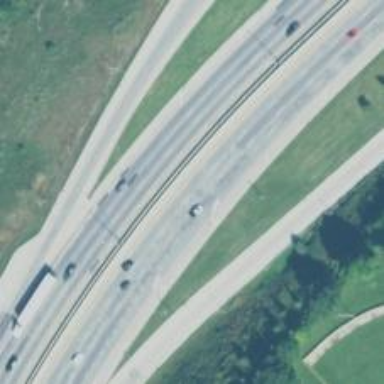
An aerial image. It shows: Motorway.